Question: Hey fine folks of Stack Overflow.
I have a bunch of unnested, unordered list items. They look like this:

I want the user to be able to increase or decrease (preferably with a nice animation) the number of these list items that are displayed on the page, say, via + and - buttons. How can I best do this with jQuery and/or CSS3?
<URL>, as requested.
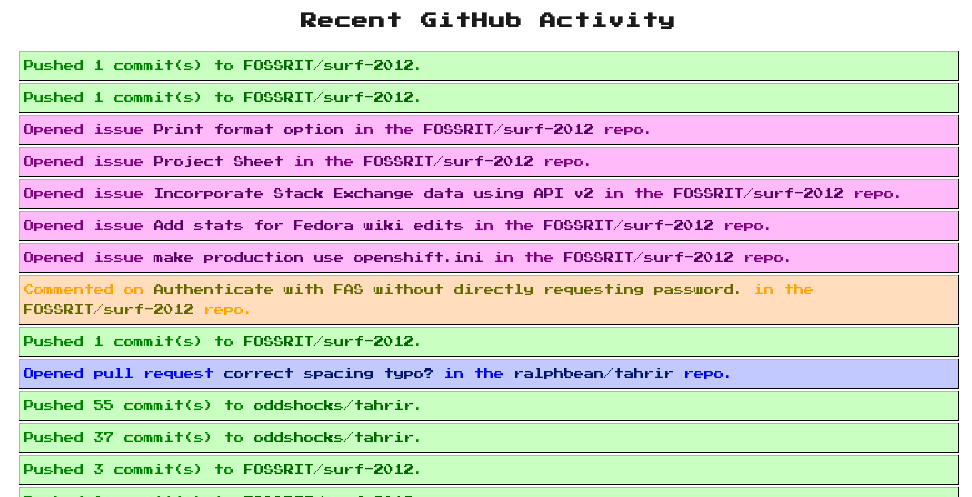
Answer: You could try something like this. It's fairly rudimentary, but it works-ish.
<URL>